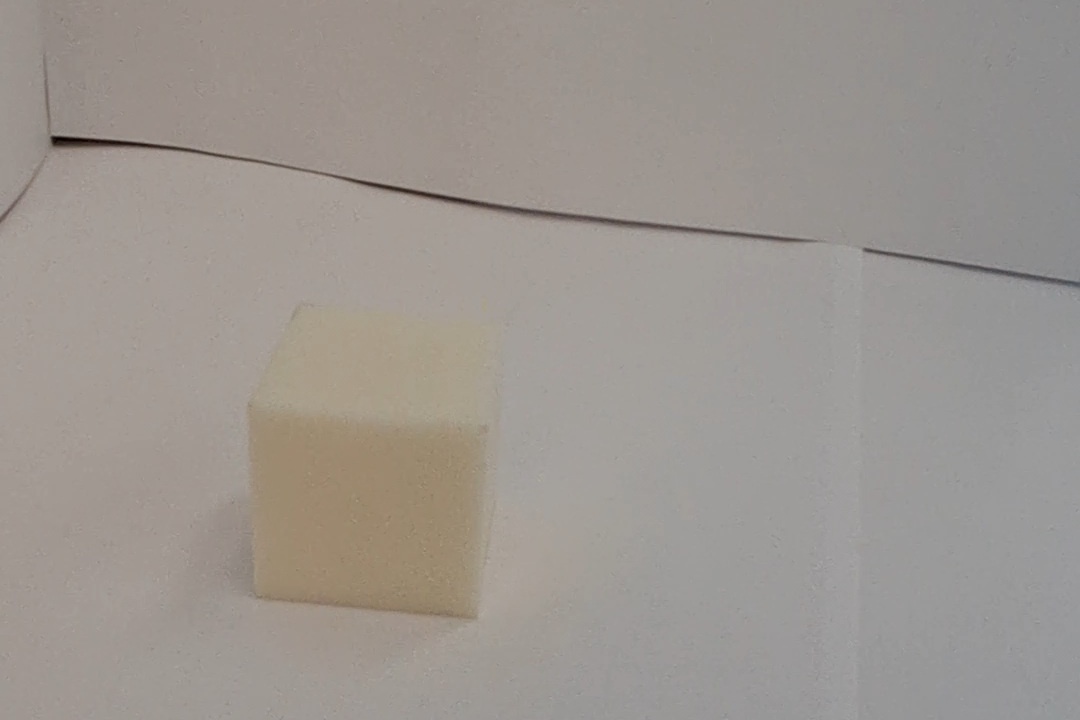
Label: Cuboid